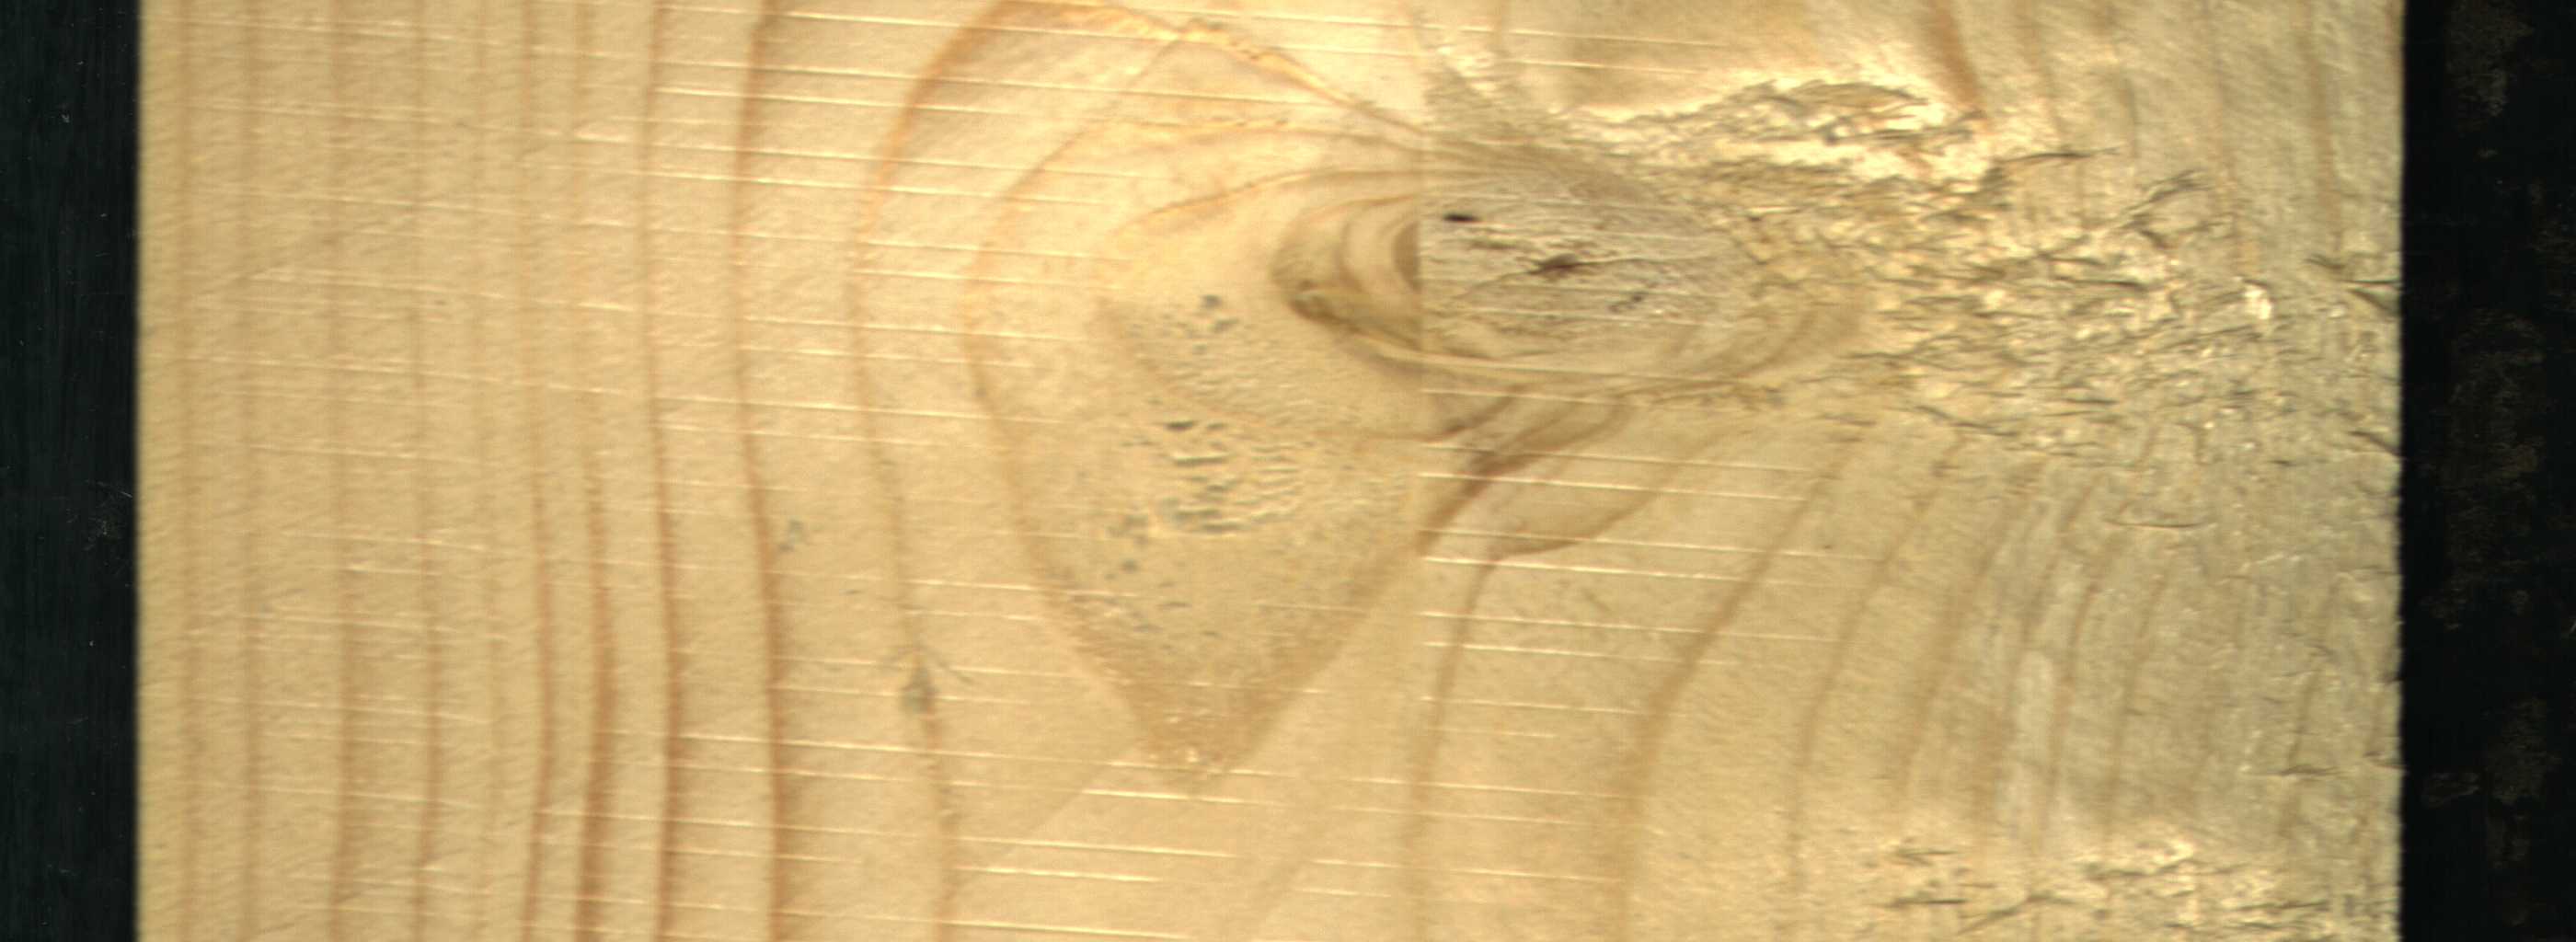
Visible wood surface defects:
Live_Knot